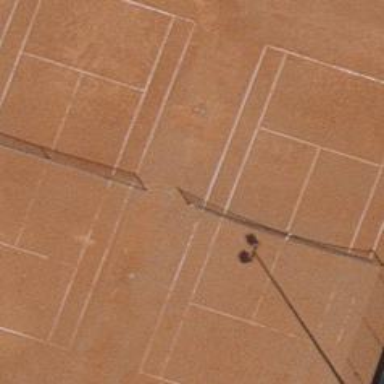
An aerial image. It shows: Tennis court.